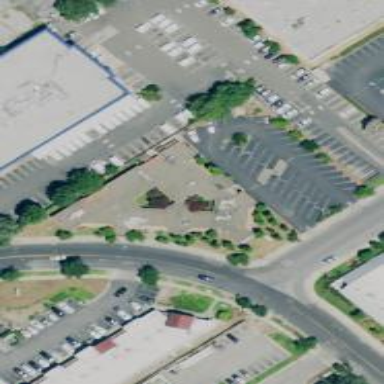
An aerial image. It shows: Clinic.